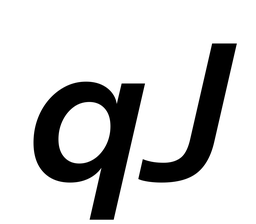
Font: InstrumentSans-Italic_SemiBold_Italic